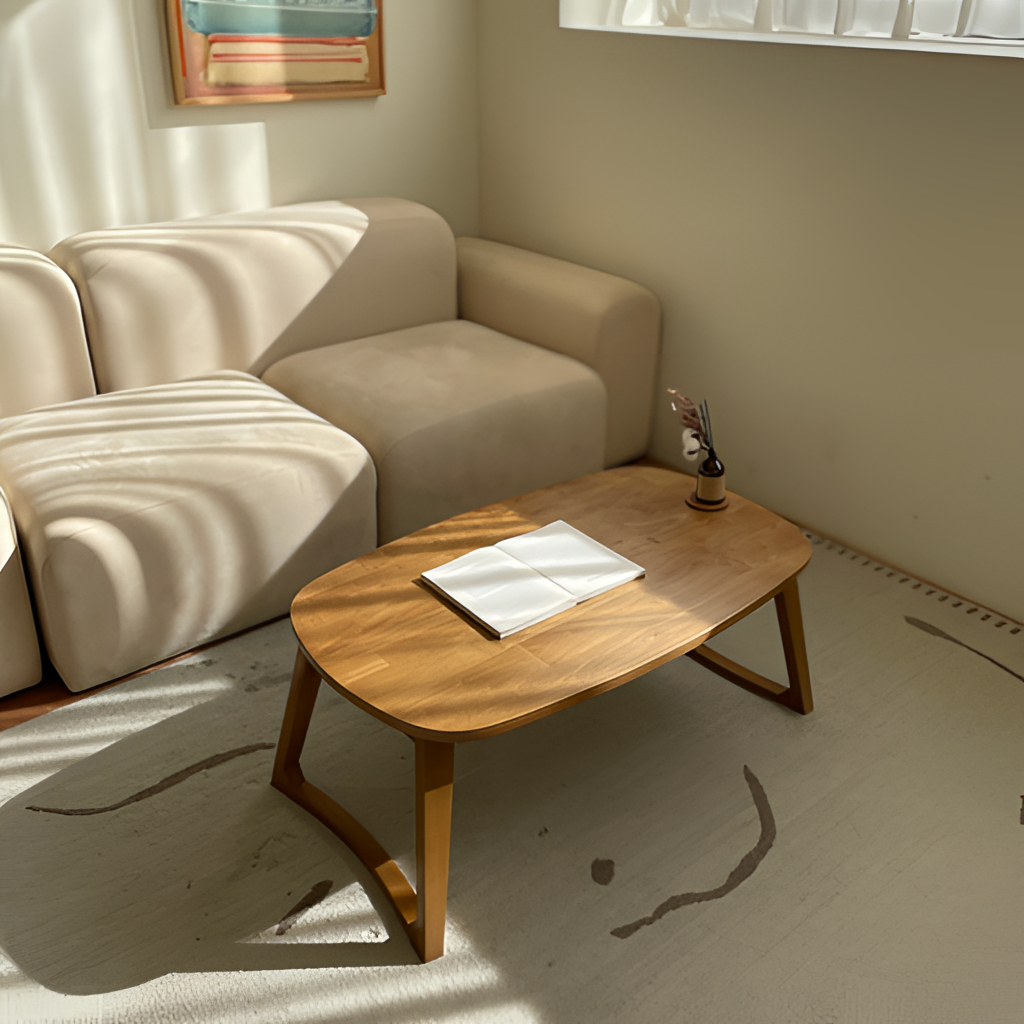
wood coffee table, living room, wood flooring, with plank pattern, contemporary, beige paint wallpaper, with solid pattern